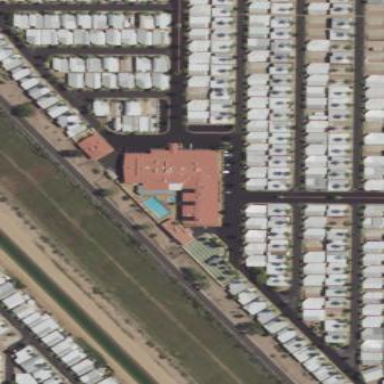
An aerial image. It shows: Residential area with caravan site for tourists.